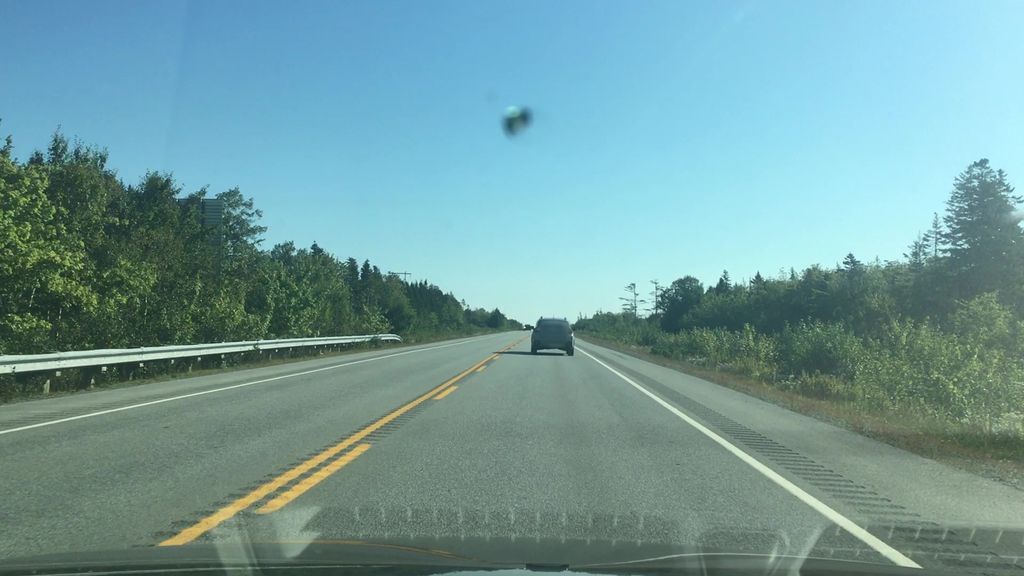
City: halifax